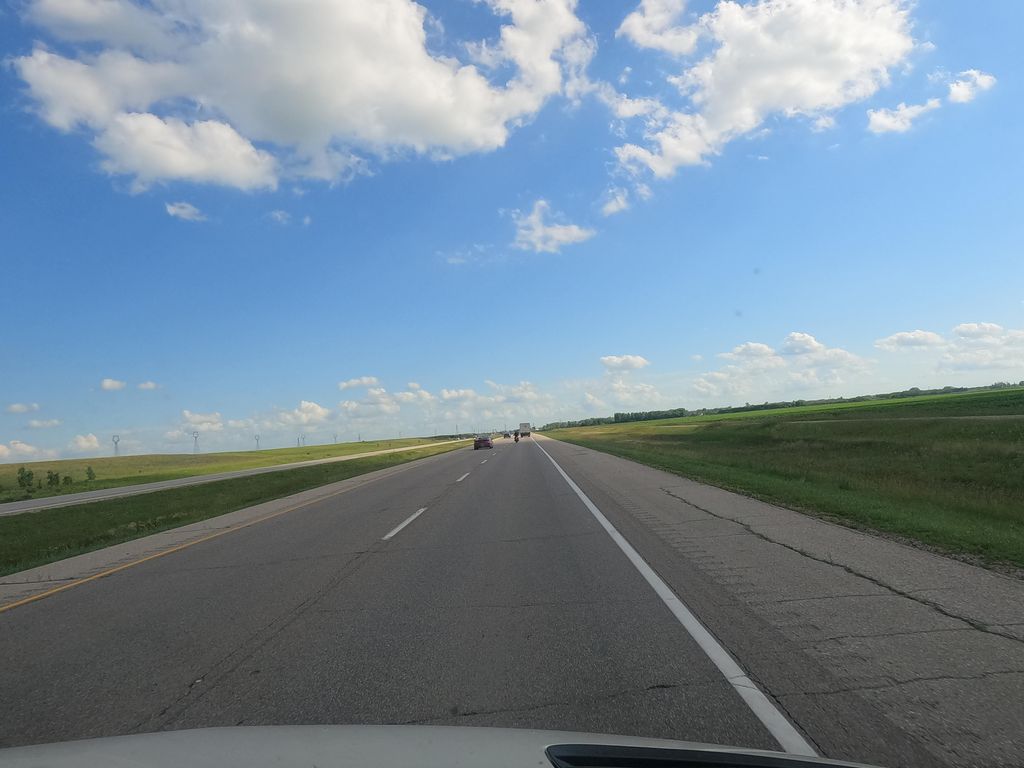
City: winnipeg